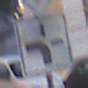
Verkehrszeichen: VerlaufVorfahrtsstrasse1
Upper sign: Vorfahrtsstrasse
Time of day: SunriseSunset
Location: Outdoor (Urban)
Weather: Clear
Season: NotSpecified
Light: Natural